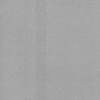
Label: dusty